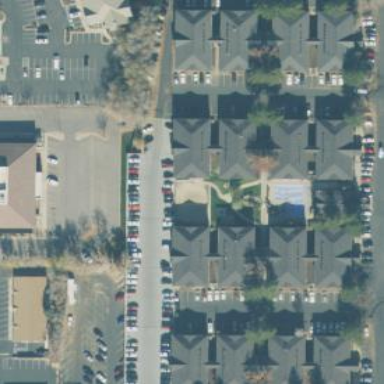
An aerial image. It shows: Residential area with apartments.